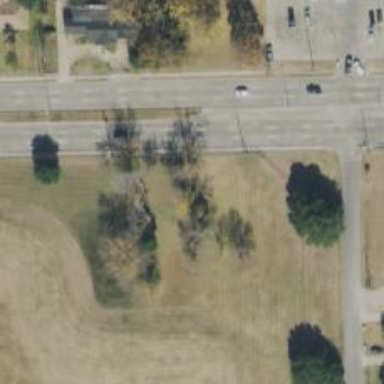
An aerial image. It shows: Secondary road.